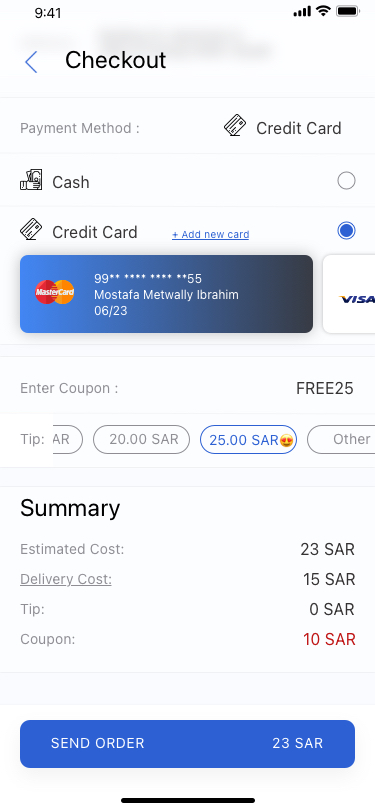
Text in this UI design:
Address :
Building 23, Apartment 4,
5952.Al Hareeg 16391, Riyadh
Payment Method :
Credit Card
Cash
Credit Card
+ Add new card
99** **** **** **55 Mostafa Metwally Ibrahim
06/23
Enter Coupon :
15.00 SAR
20.00 SAR
25.00 SAR😍
Other
Tip:
FREE25
Estimated Cost:
23 SAR
Delivery Cost:
15 SAR
Tip:
0 SAR
Coupon:
10 SAR
Summary
SEND ORDER
23 SAR
Checkout